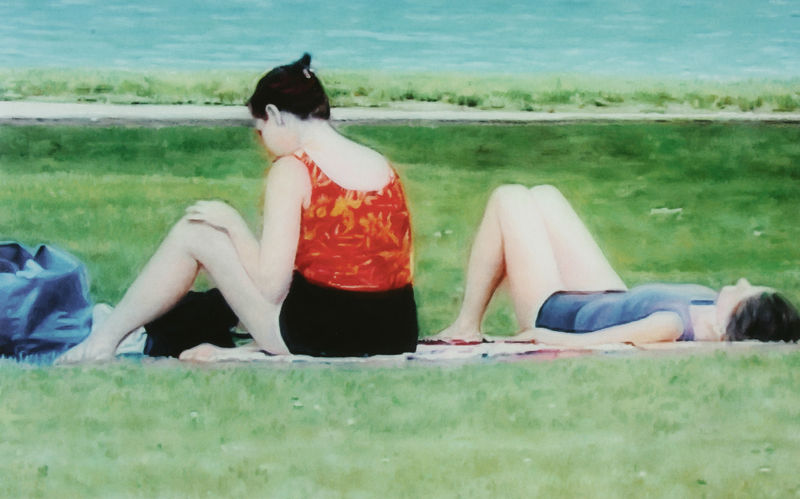
Titel: Summer
Künstler: Silvia Gertsch
Standort: Schweiz
Institution: Privatsammlung
Schlagwörter: blau, gemälde, himmel, meer, wasser, weiß, baden, badende, fluss, frauen, gelb, grün, mädchen, see, sitzen, frau, frisur, haar, rücken, schwarz, rot, weg, wiese, malerei, rock, hemd, hose, horizont, natur, sitzend, beine, sommer, strand, liegen, zwei, nacken, women, knie, liegend, oberschenkel, tasche, badetuch, geblümt, exterior, lesend, ausruhen, photo, sonnen, outdoors, resting, badeanzug, t shirt, freibad, rest, females